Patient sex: M
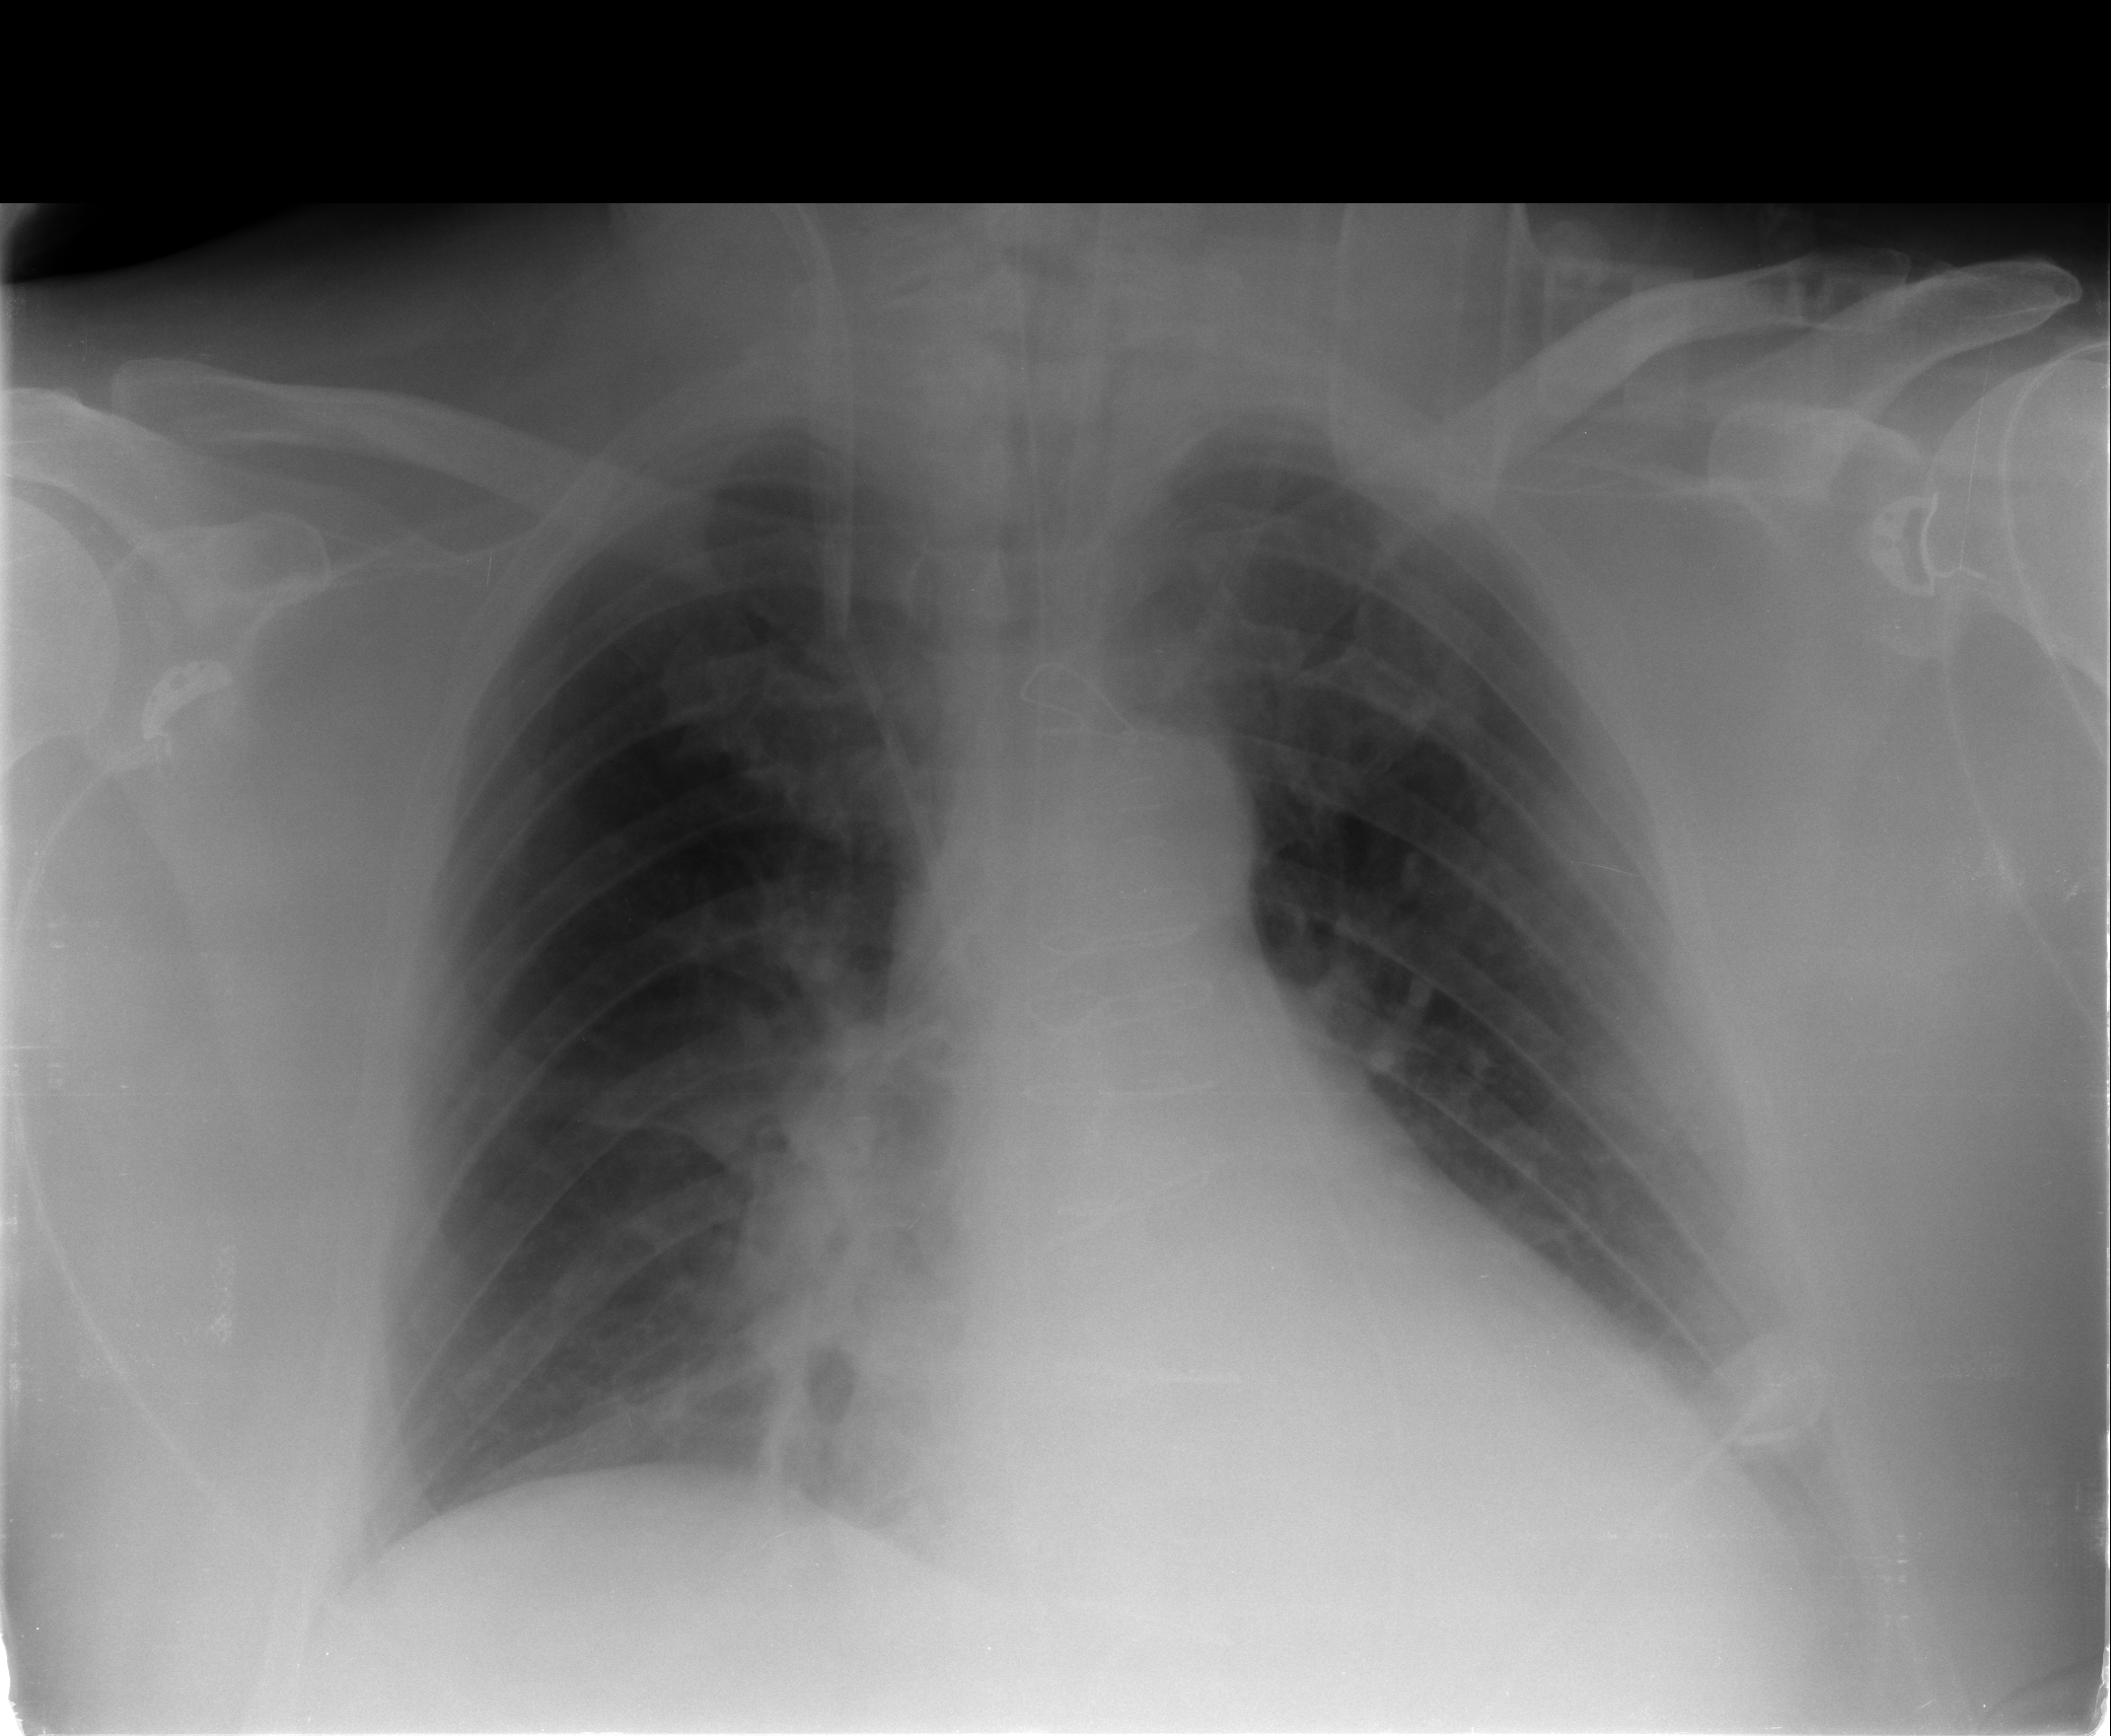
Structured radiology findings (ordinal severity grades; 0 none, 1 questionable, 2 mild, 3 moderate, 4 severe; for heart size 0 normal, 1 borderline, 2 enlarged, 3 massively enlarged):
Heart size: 2
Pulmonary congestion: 2
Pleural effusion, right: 0
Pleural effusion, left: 2
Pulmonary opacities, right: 0
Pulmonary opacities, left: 2
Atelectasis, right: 2
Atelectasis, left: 2